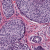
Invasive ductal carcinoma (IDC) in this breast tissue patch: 0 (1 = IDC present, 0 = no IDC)